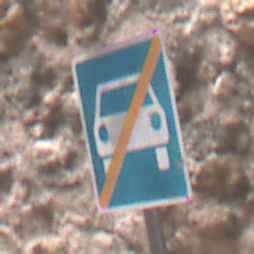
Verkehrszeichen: EndeKraftfahrstrasse
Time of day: Midday
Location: Outdoor (Urban)
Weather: PartlyCloudy
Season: NotSpecified
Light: Natural